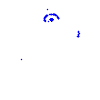
Particle: proton